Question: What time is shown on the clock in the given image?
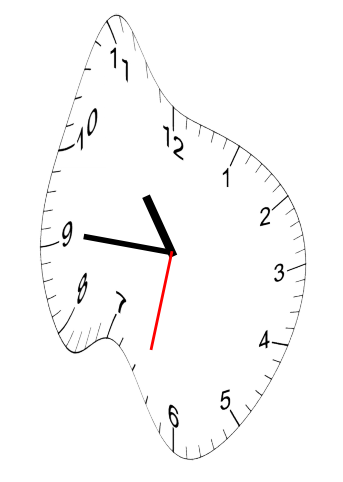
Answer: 10:45:32